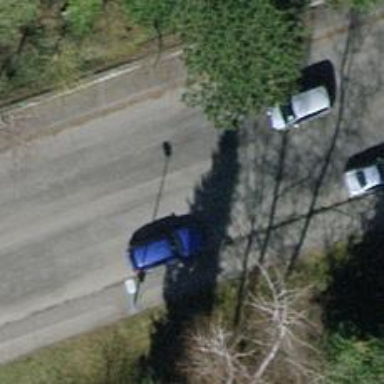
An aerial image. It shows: Unclassified road with asphalt surface.